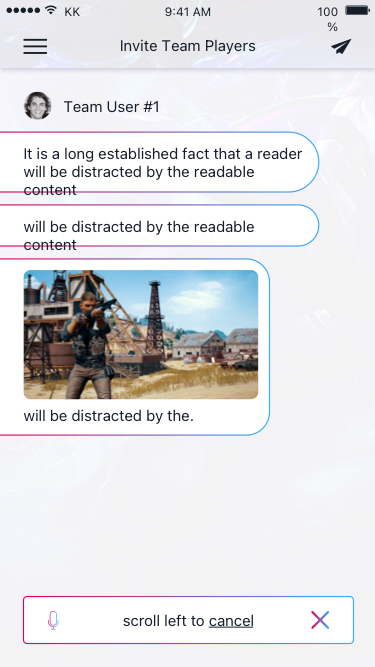
Text in this UI design:
Team User #1
It is a long established fact that a reader will be distracted by the readable content
will be distracted by the readable content
will be distracted by the.
scroll left to cancel
Invite Team Players
9:41 AM
KK
100%